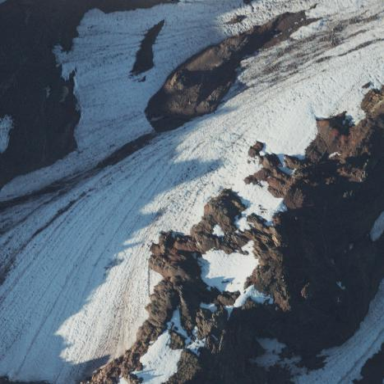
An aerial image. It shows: Majestic glacier in the distance.